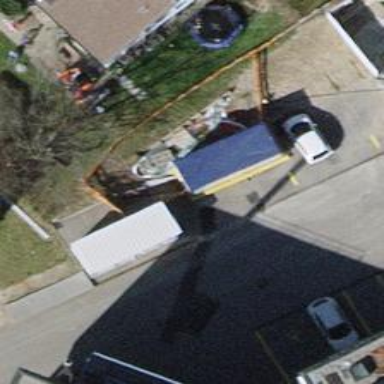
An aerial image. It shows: Carport structure.